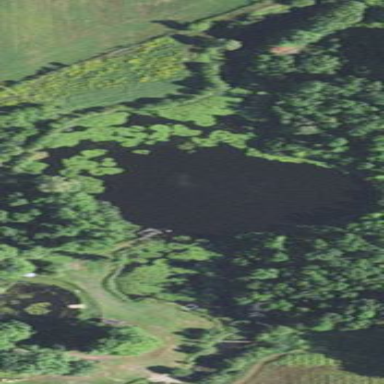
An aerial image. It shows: Peaceful pond surrounded by nature.